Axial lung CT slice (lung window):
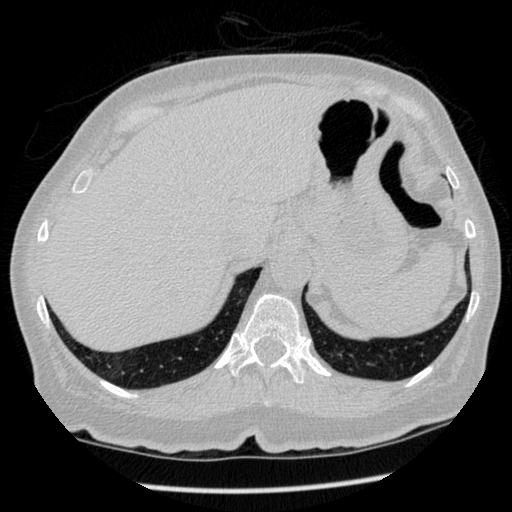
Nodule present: no